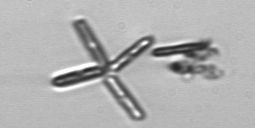
Label: Thalassionema